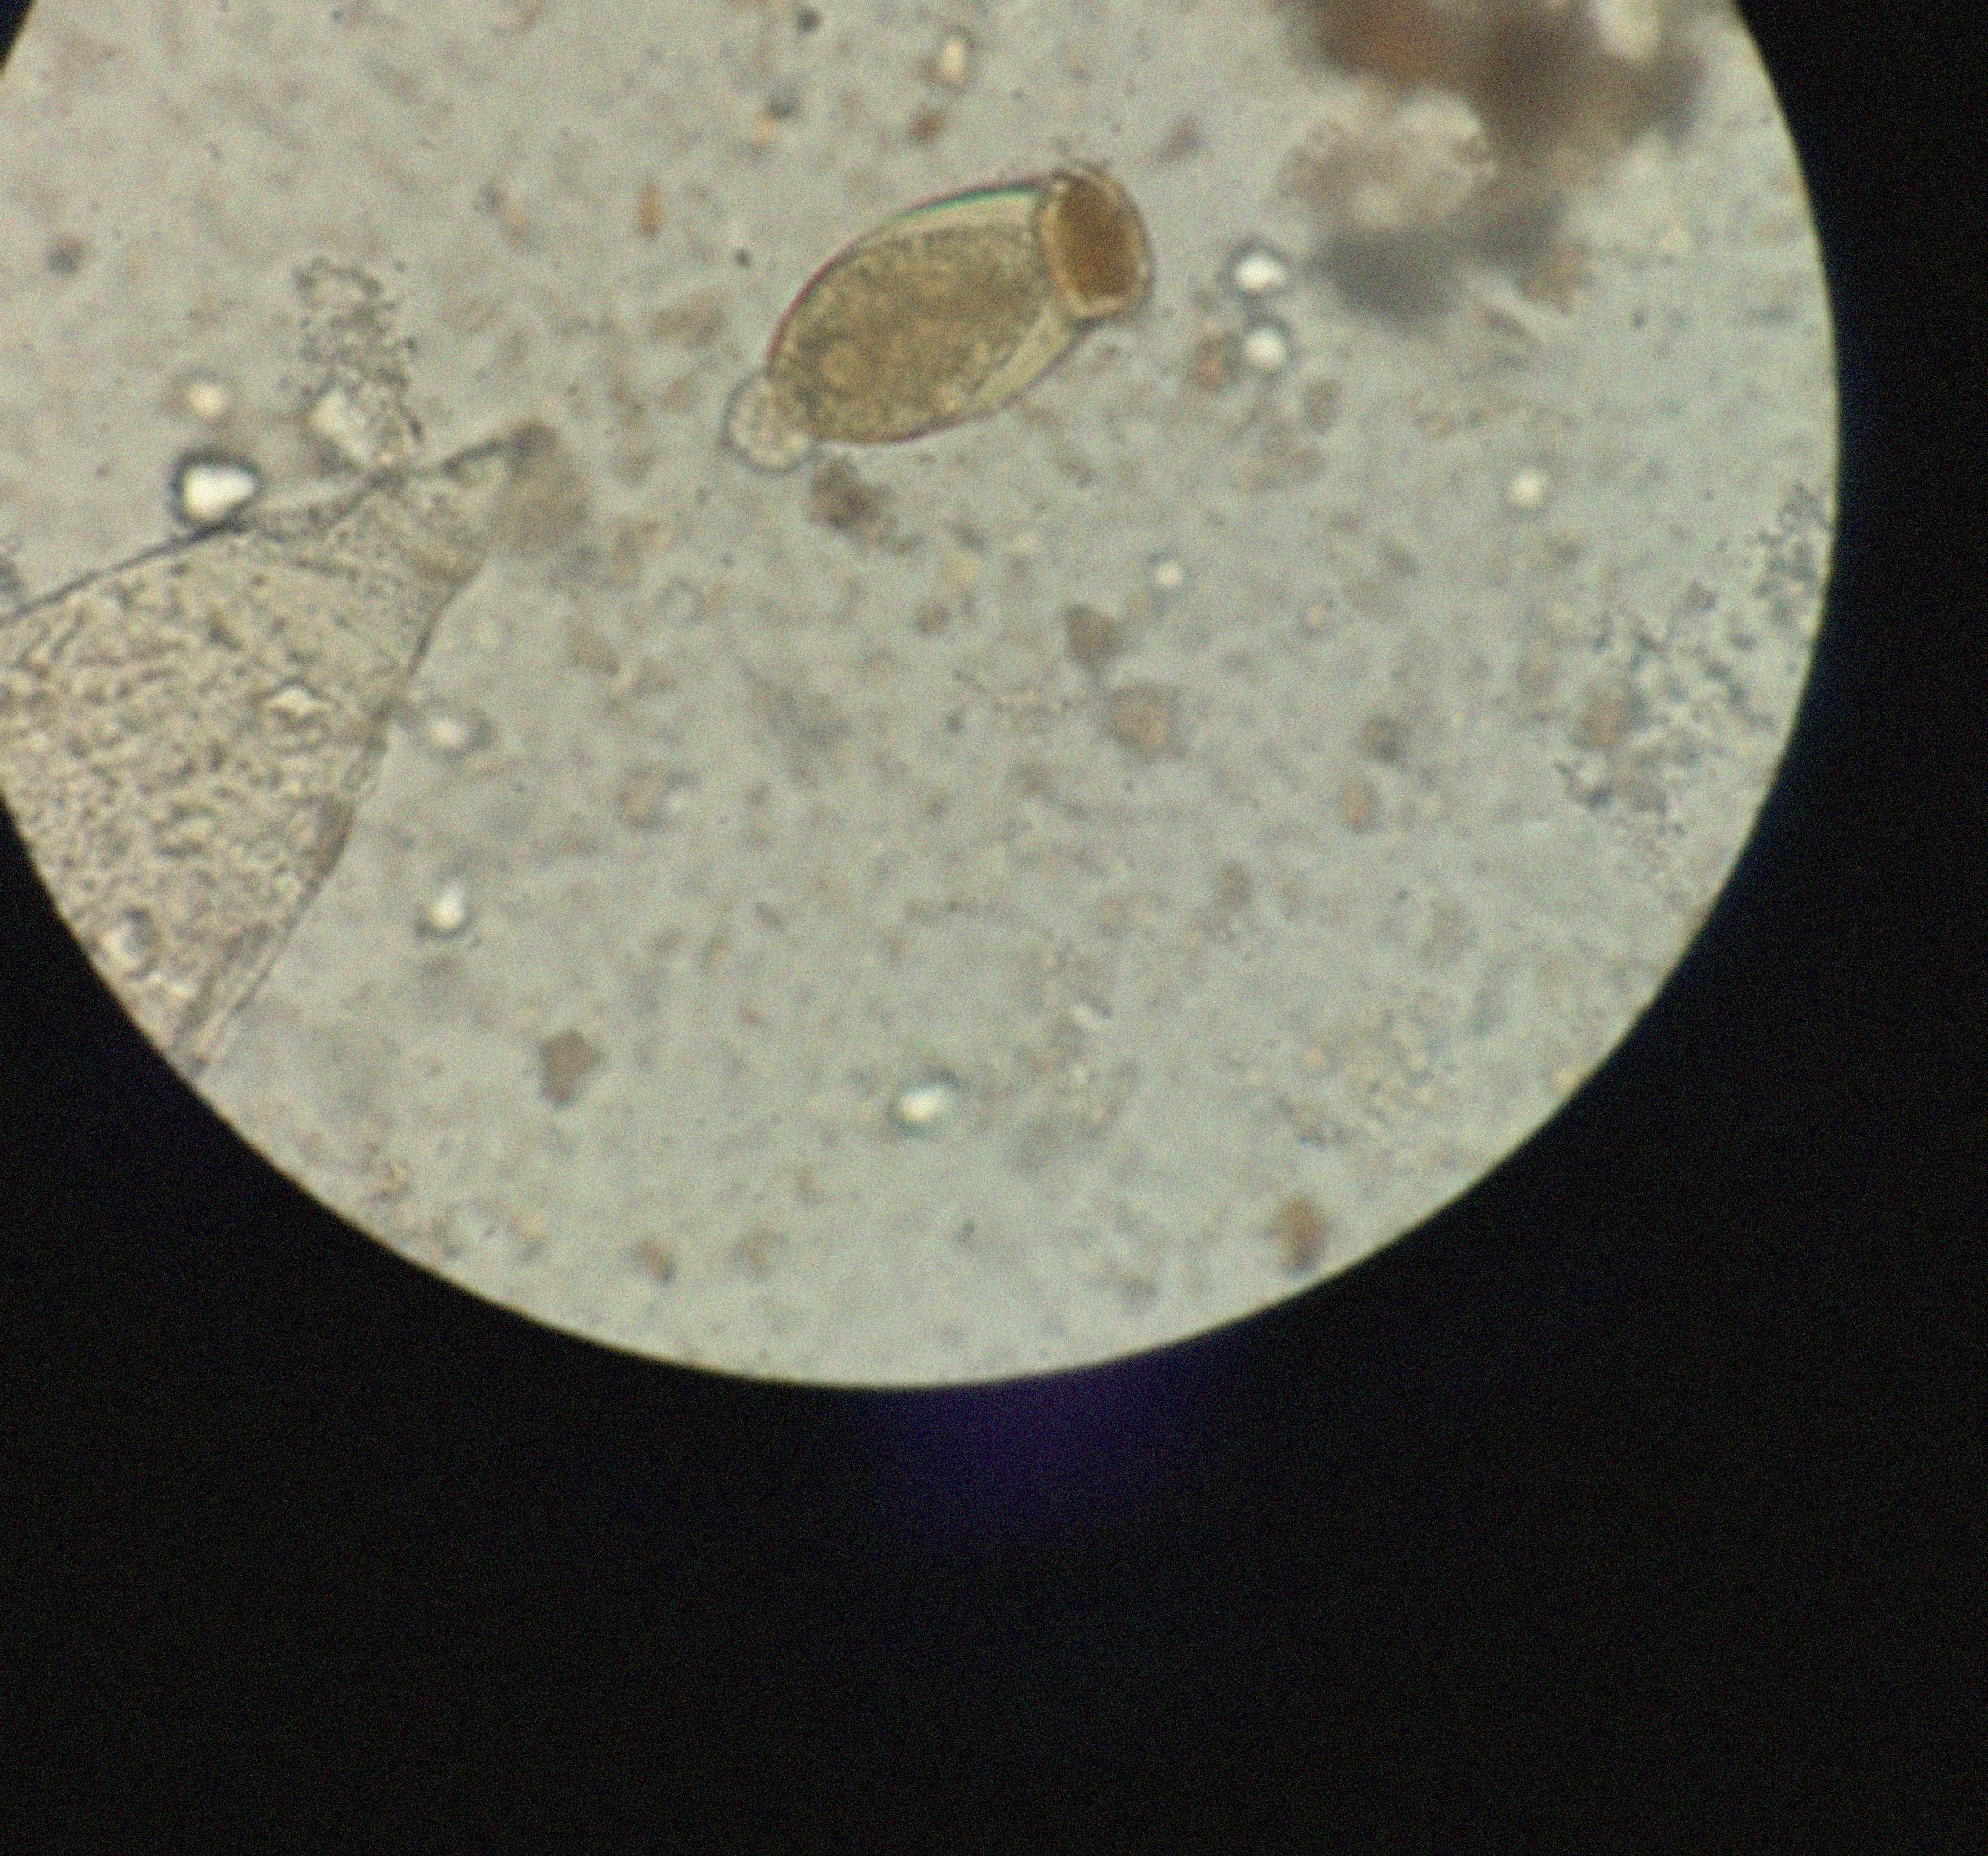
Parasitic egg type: Fasciolopsis buski